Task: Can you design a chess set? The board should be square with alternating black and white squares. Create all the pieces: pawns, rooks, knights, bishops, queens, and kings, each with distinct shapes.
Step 1810:
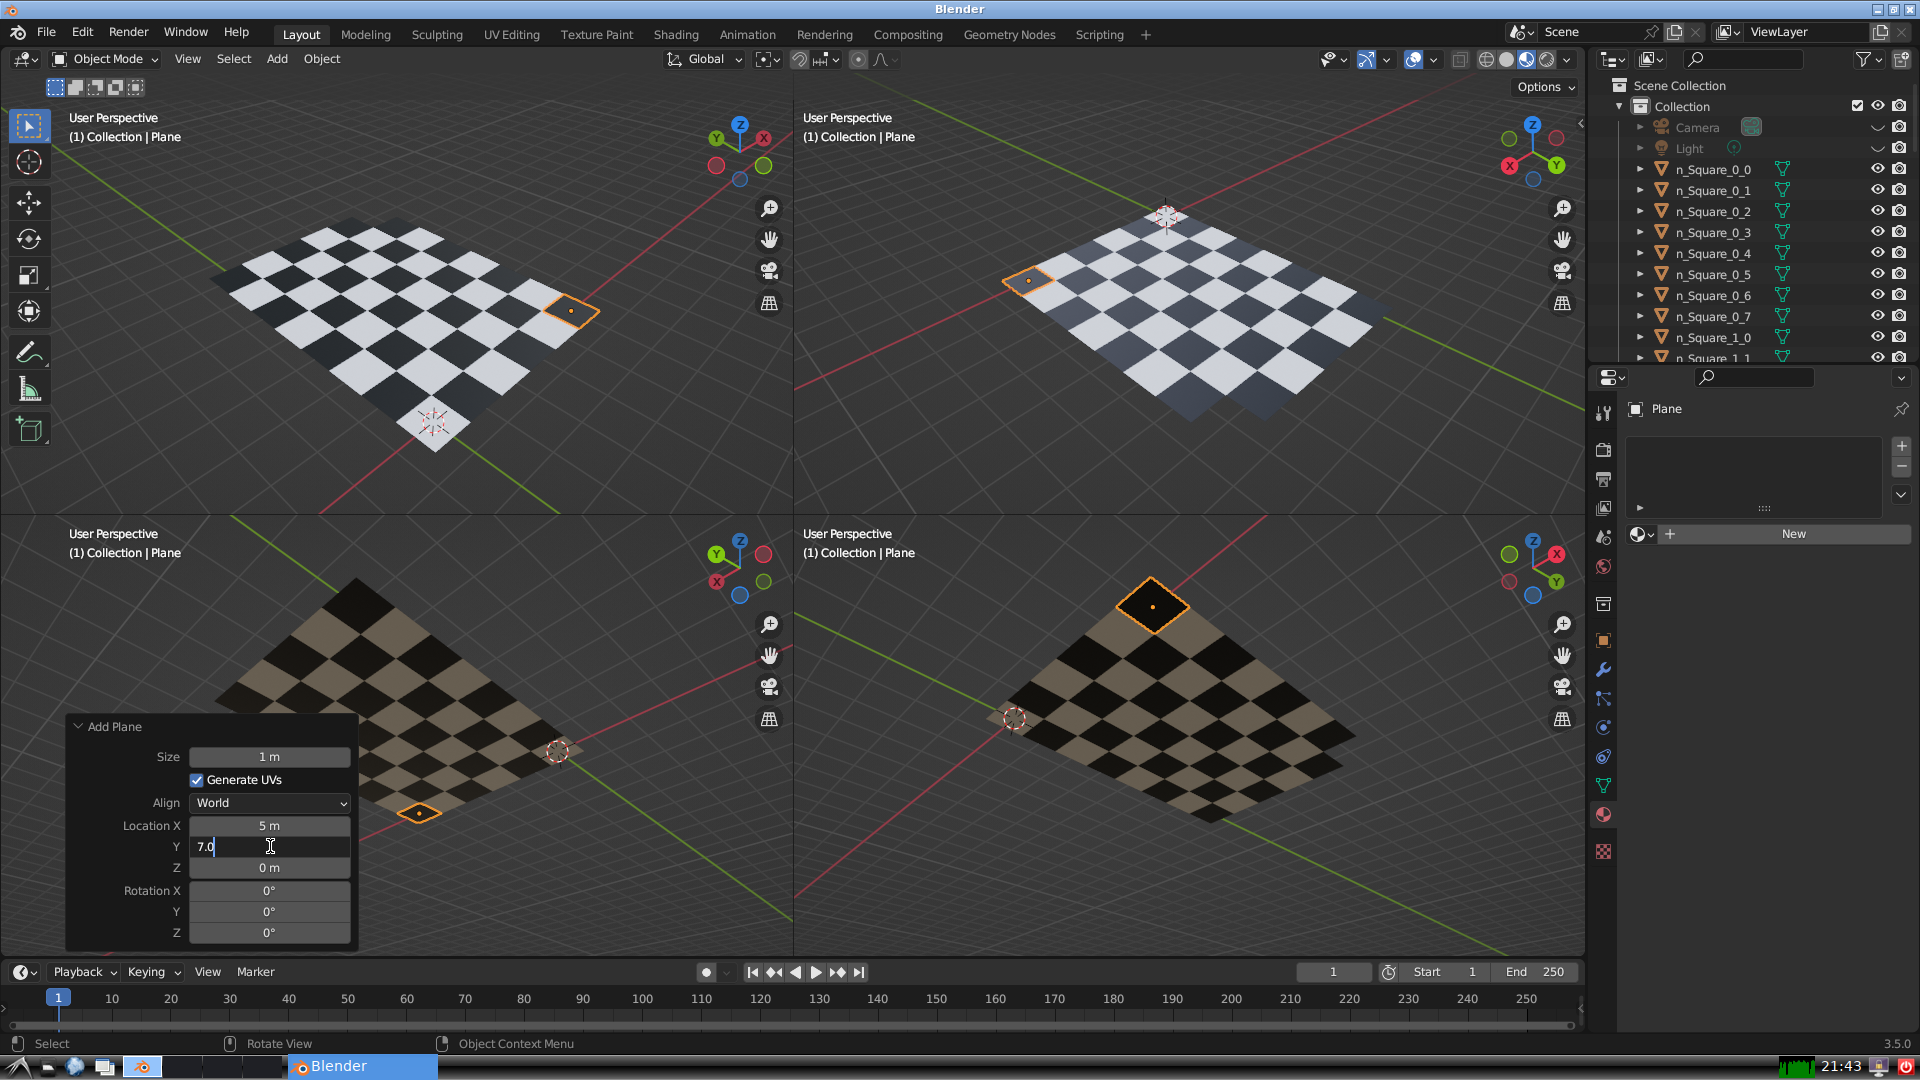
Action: {"key_press": ['Return']}